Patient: sex M, age 36
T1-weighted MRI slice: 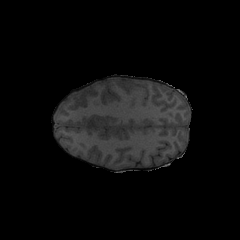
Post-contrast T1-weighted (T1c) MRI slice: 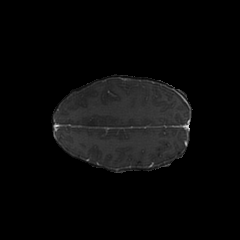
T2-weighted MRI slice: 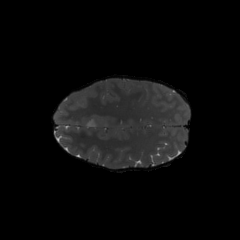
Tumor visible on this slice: yes
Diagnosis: Glioblastoma, IDH-wildtype
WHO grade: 4